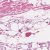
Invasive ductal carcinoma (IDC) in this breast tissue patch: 0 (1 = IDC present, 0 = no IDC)